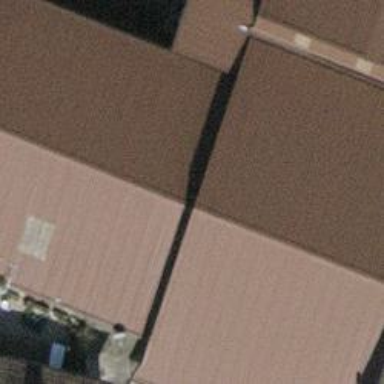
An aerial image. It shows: Industrial building.